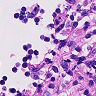
Metastatic tissue present: no